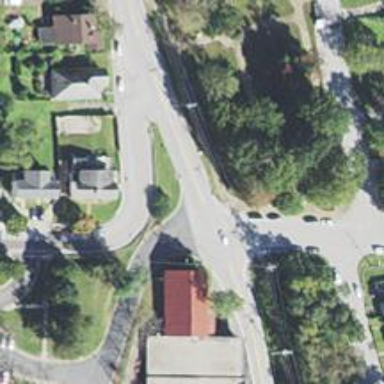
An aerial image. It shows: Unclassified road leading to roundabout junction.